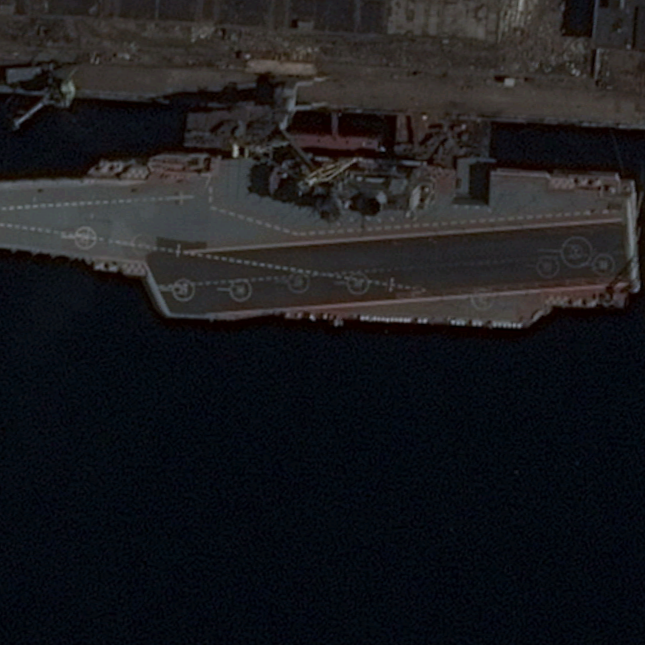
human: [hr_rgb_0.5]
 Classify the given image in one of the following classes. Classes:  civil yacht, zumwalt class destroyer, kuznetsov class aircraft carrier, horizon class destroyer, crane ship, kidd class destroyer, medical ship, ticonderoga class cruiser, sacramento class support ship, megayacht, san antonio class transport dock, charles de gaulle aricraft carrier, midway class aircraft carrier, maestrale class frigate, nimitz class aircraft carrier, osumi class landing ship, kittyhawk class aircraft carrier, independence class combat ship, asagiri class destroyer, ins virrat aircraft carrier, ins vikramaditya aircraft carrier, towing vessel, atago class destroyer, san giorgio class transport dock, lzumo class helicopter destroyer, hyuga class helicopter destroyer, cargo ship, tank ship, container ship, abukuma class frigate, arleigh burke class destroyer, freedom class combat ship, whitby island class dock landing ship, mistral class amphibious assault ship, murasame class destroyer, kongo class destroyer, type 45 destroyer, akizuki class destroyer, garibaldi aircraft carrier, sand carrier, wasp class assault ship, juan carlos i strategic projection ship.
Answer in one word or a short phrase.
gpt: Kuznetsov class aircraft carrier